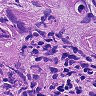
Metastatic tissue present: yes